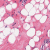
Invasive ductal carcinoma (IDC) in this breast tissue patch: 0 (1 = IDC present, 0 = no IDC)